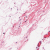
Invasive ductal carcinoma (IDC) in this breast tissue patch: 0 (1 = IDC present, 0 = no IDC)